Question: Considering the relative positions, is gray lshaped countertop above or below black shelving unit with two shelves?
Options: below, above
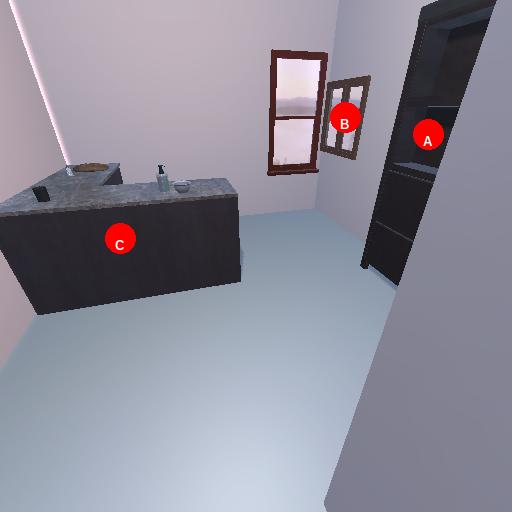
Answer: below